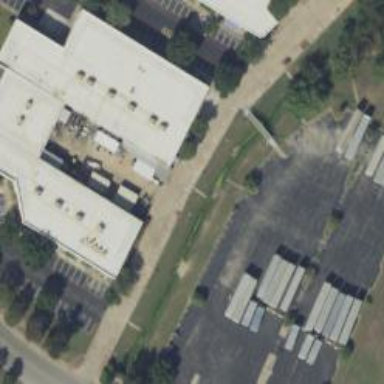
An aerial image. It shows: Industrial building.